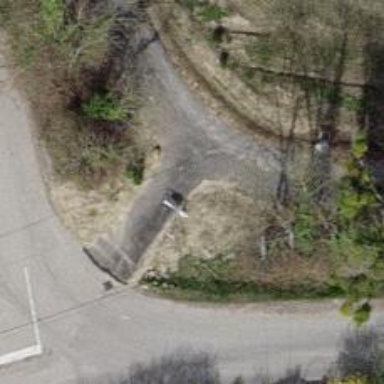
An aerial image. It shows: Swing gate.